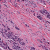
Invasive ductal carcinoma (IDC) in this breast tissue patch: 1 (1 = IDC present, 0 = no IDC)